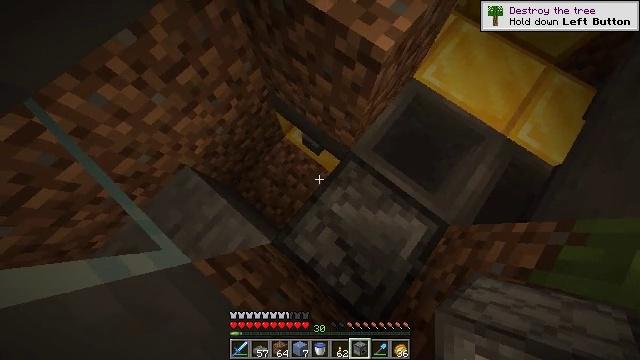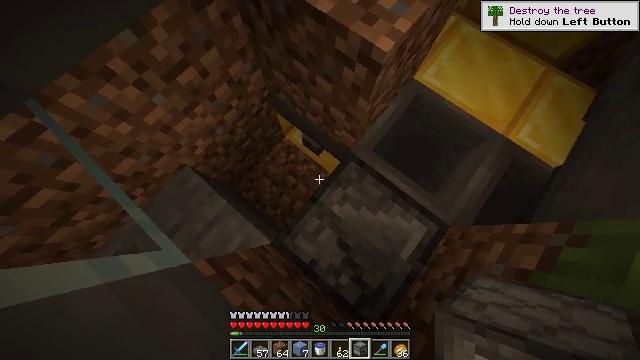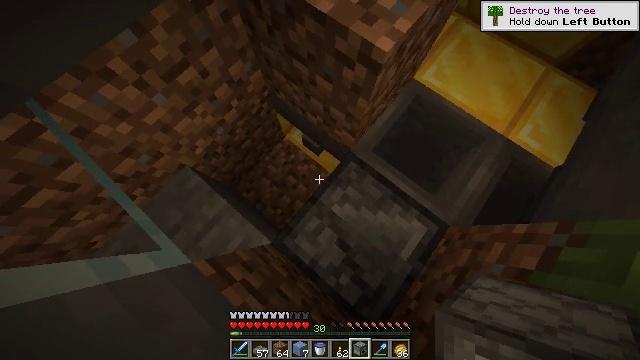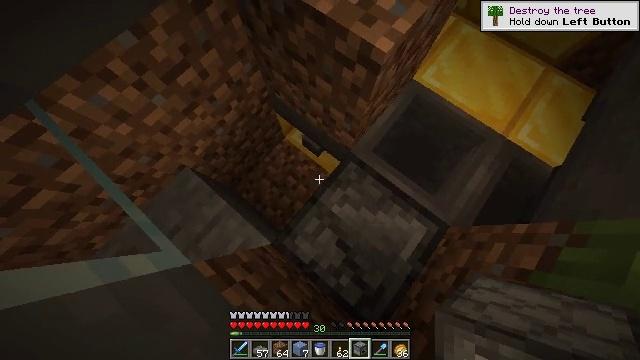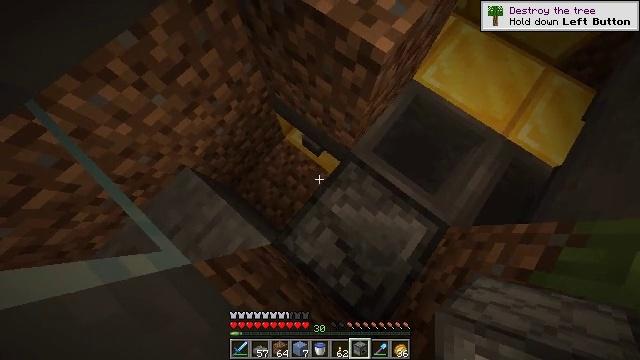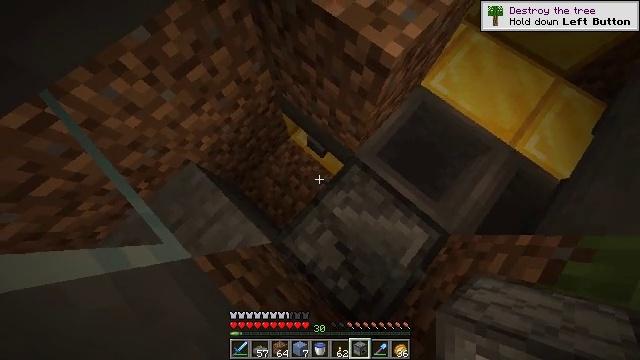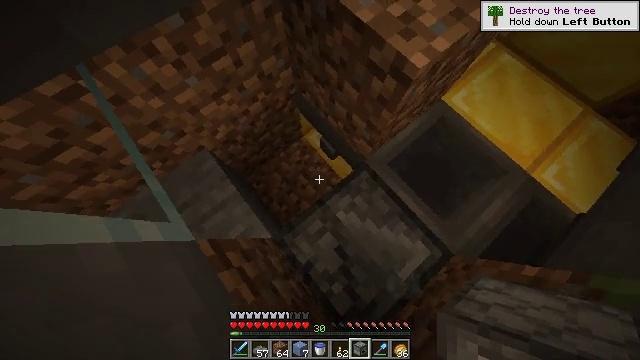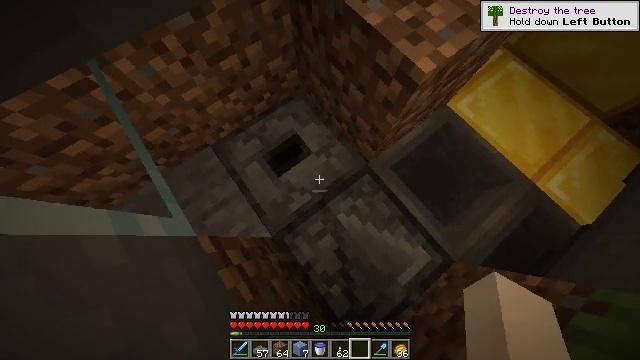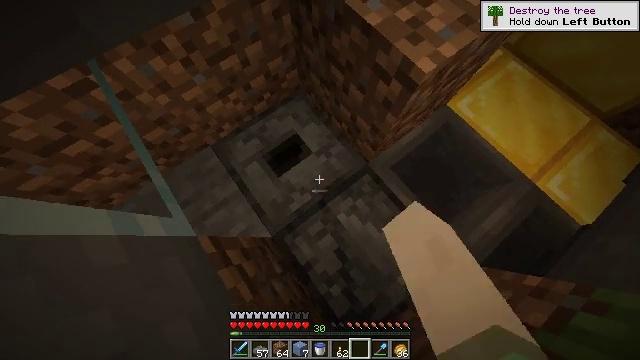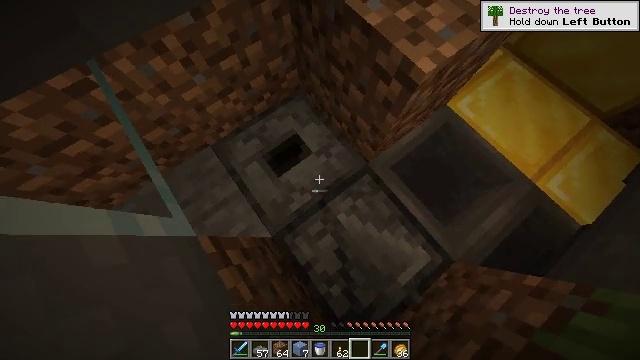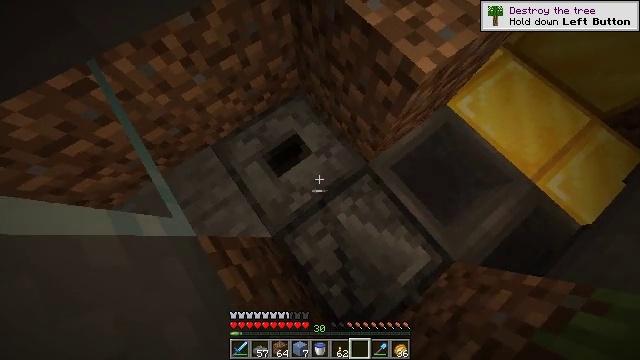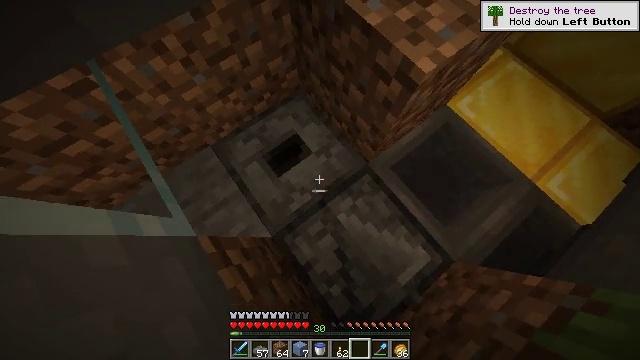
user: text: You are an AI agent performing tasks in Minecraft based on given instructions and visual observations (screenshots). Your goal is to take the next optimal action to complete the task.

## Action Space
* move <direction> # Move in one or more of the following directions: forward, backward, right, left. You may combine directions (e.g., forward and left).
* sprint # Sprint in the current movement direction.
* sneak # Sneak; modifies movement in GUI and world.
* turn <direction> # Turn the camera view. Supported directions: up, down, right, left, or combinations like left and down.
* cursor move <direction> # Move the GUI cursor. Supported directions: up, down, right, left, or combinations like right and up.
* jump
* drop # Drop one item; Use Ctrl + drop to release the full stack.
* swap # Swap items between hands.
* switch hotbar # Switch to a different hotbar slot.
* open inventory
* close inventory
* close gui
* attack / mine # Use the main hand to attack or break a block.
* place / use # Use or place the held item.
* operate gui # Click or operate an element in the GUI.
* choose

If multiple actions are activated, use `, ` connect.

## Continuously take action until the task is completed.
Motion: motion action
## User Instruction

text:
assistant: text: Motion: move left
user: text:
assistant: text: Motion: move left
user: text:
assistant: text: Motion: move left
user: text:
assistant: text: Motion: move left
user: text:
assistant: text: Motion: move left, turn left
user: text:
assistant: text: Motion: move left, turn left
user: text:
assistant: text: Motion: move left, turn left, use / place
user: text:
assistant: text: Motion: move left, use / place
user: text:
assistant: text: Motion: move left, use / place
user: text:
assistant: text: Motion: move left
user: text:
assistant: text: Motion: move left
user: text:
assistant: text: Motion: no_op